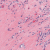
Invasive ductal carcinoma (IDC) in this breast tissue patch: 0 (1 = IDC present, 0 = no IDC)